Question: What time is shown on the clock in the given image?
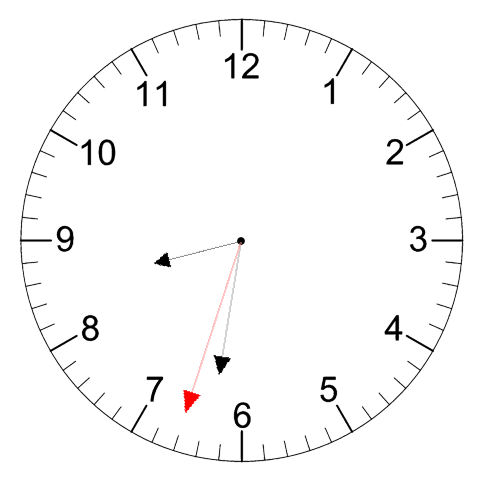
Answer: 08:31:33